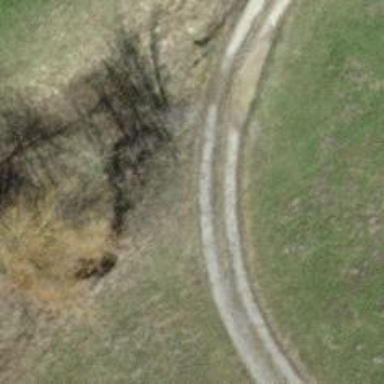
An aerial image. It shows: Track with pebblestone surface. The track is of grade4 tracktype.